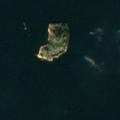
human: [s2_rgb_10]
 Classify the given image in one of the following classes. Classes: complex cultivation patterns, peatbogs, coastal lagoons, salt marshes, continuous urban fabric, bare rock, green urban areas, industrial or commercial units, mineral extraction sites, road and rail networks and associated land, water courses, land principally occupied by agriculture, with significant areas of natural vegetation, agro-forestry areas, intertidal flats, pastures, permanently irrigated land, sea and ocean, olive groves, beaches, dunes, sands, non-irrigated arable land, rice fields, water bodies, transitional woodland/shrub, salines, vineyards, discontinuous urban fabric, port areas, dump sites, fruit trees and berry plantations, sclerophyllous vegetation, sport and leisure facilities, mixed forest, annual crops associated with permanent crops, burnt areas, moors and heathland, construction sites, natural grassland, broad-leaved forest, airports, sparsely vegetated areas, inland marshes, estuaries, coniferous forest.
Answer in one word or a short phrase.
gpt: sea and ocean